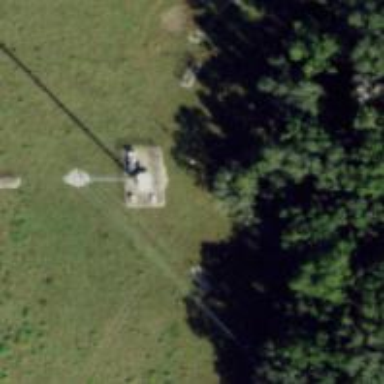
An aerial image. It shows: Mast tower used for communication.